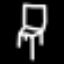
Label: chair